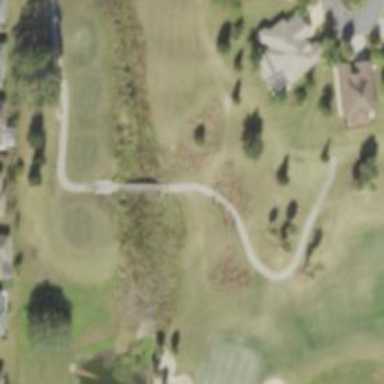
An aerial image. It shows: Path designated for golf carts.